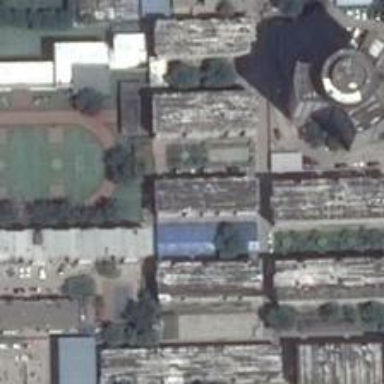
An irregular building is next to the playground .